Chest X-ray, AP view. Patient: 64 years old, sex F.
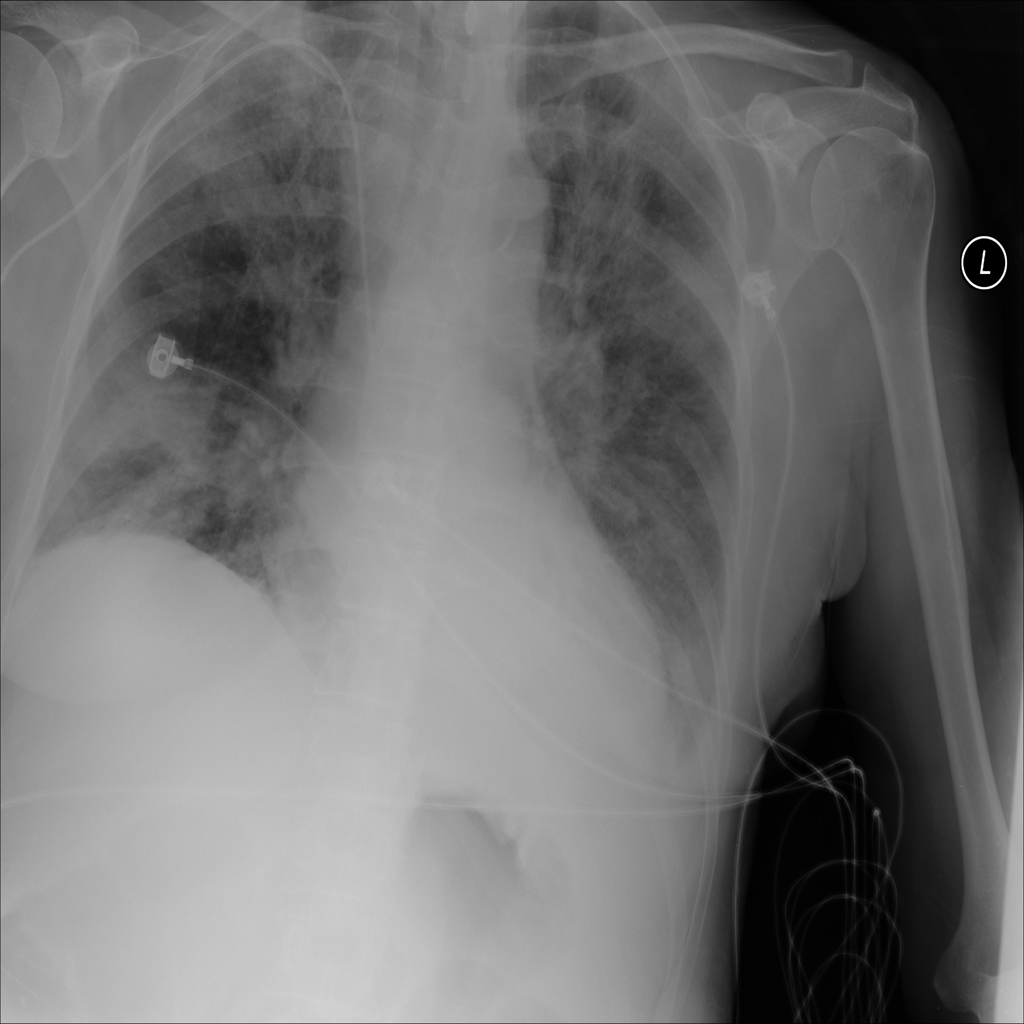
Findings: Effusion